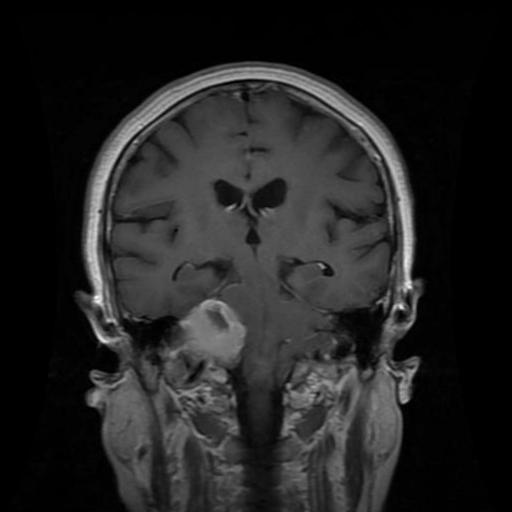
Label: meningioma